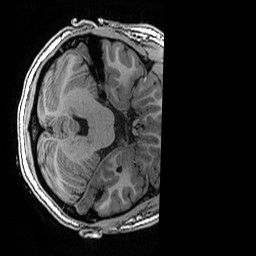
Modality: T1w
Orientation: axial
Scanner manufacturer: ge
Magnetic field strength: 3 T
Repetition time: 0.007 s
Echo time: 0.00342 s